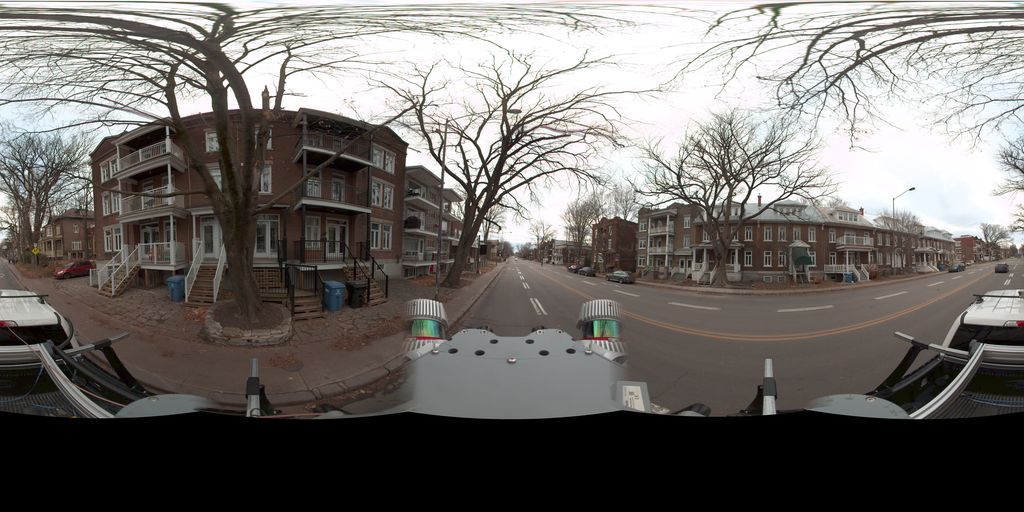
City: quebec_city